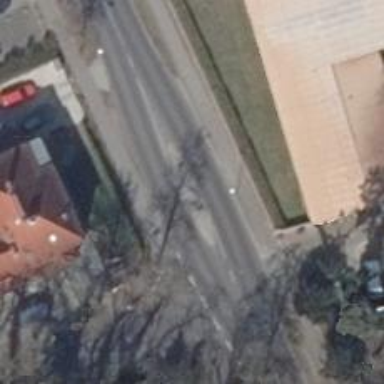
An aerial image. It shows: Unmarked crossing with traffic island.